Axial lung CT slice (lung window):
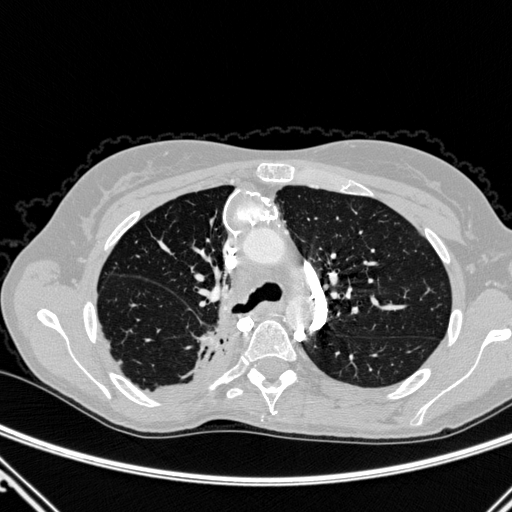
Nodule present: no